Interaction volume radius: 5 \u00c5
Interaction volume height: 15 \u00c5
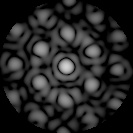
Disorder parameter: 0.4425